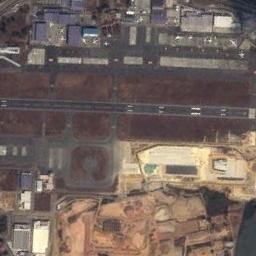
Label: airport